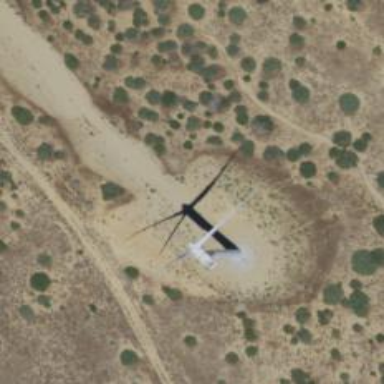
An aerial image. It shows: Wind generator powered by horizontal-axis wind turbine.